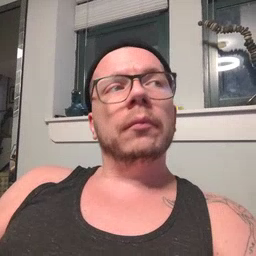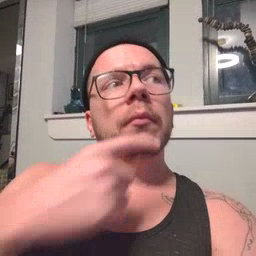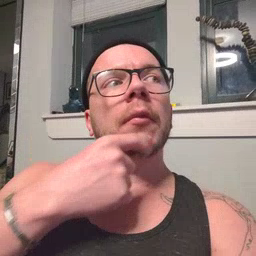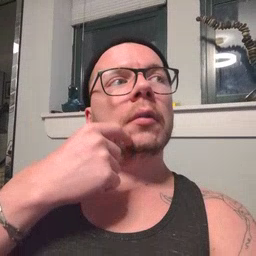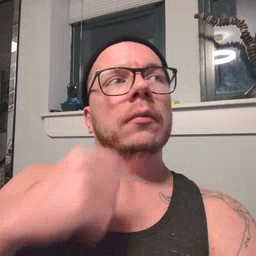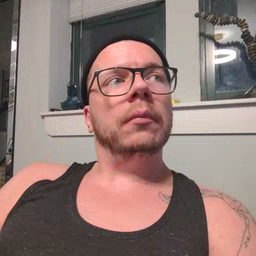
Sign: chin